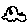
Label: cloud